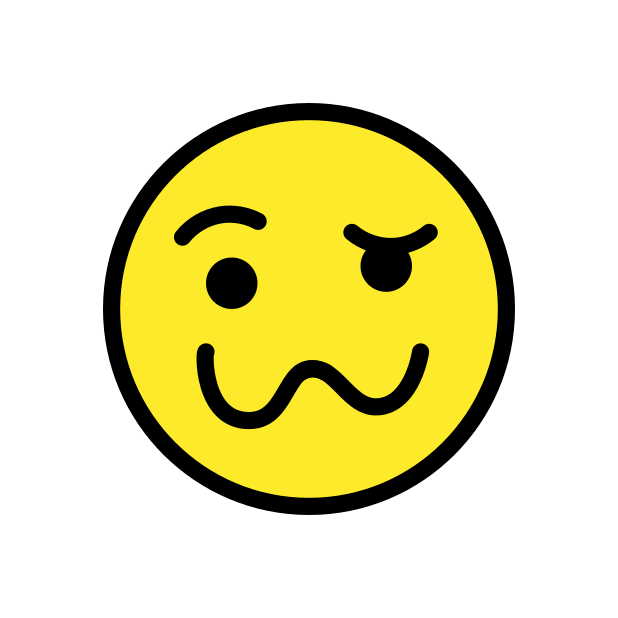
woozy face